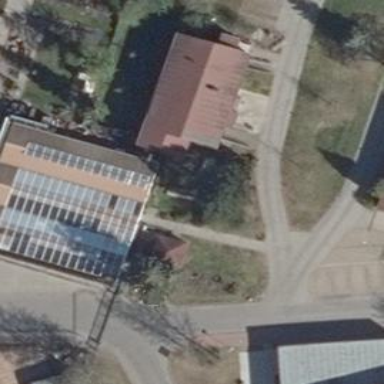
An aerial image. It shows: Greenhouse.